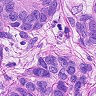
Metastatic tissue present: yes